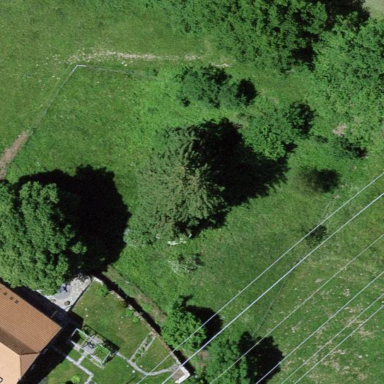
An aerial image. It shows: Open area covered with grass.